Question: I want create a selector like this on clicking on a div it must show other options like in image and after selecting another option it must show the selected value in div.

this image is from <URL>
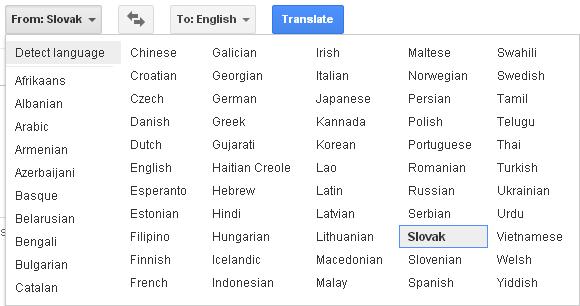
Answer: See this: <URL>
'''
$(document).ready(function () {
$("#lang-from").click(function () {
$("#lang-content").slideToggle(350);
});
$("#lang-content li").click(function (e) {
e.stopPropagation();
$("#lang-content").slideUp(350);
$("#lang-from span").text($(this).text());
});
});
'''